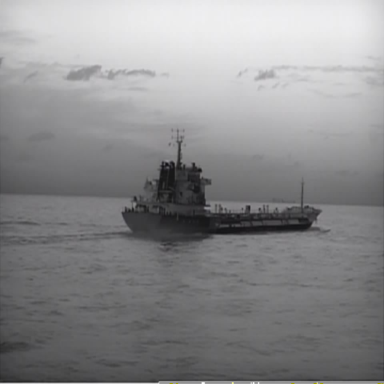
There is a liner in the infrared image.